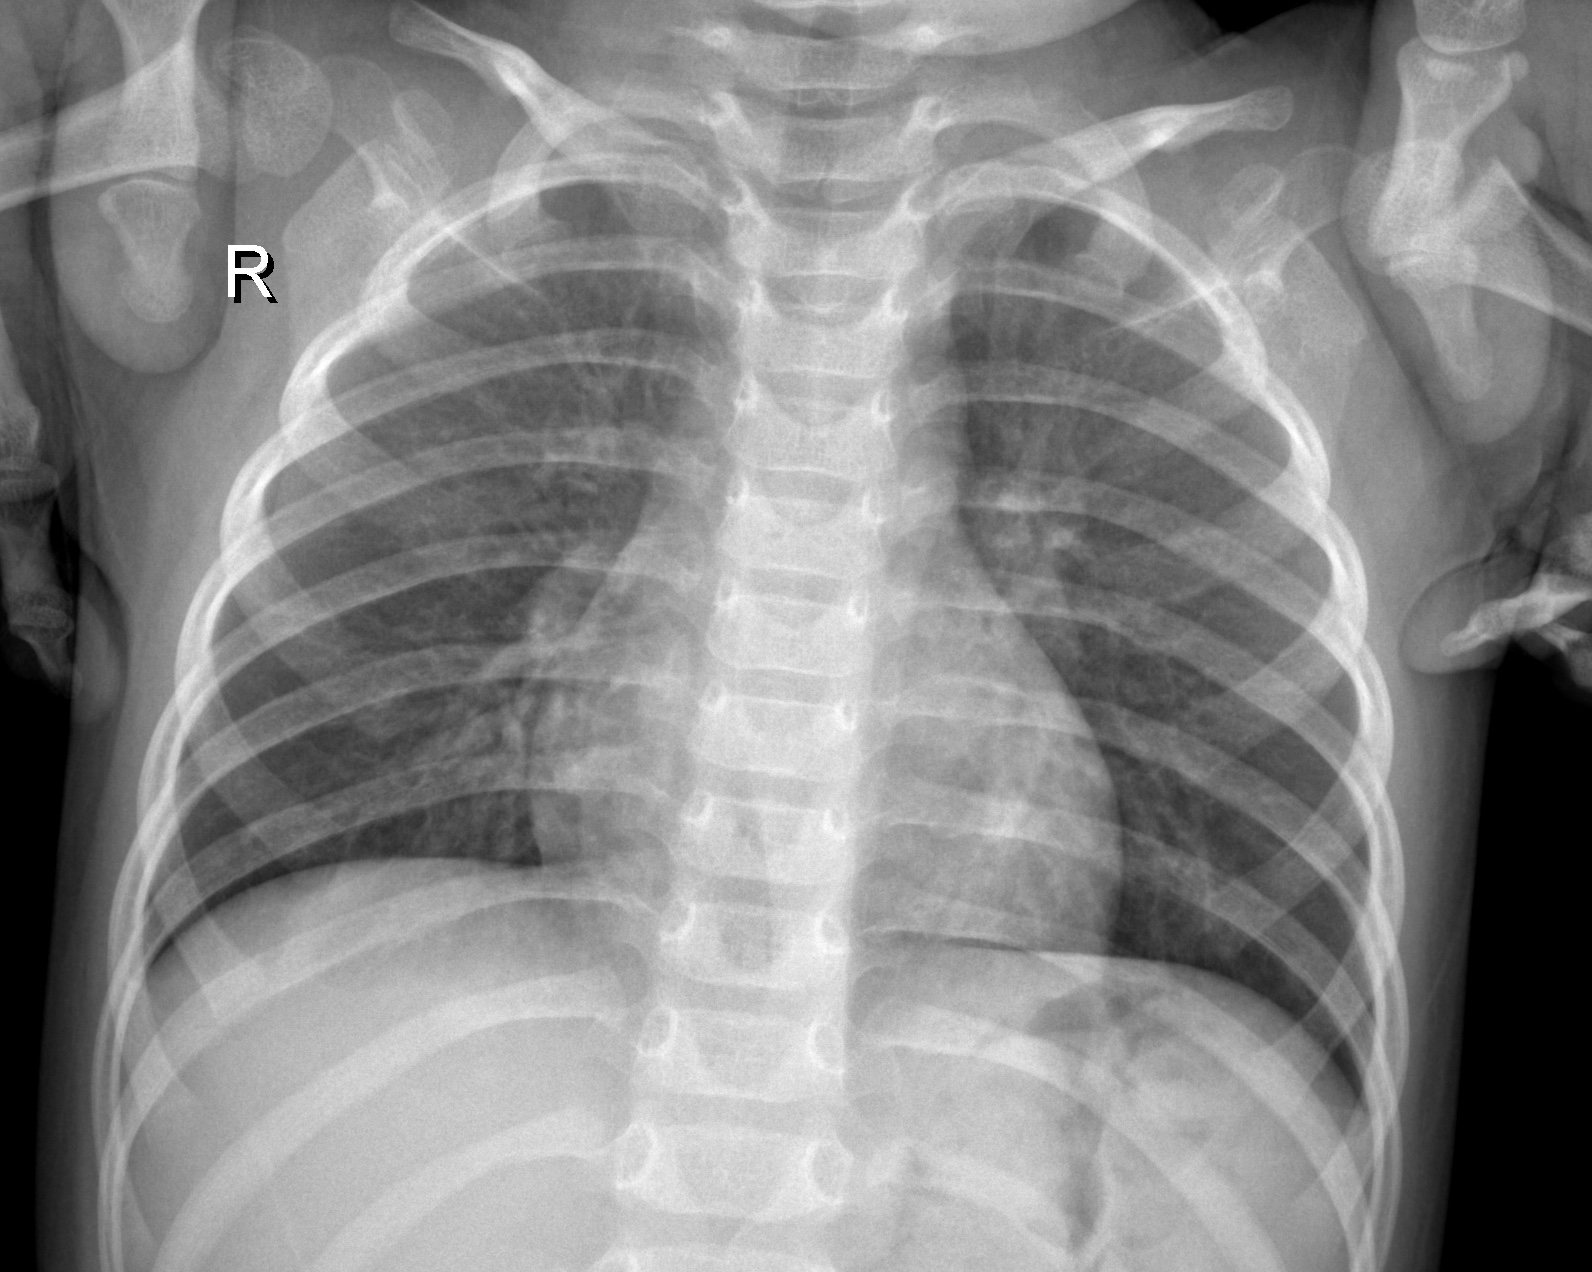
Diagnosis: NORMAL